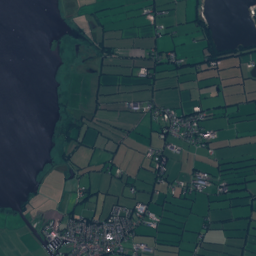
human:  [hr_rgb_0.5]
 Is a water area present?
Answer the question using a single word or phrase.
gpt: yes

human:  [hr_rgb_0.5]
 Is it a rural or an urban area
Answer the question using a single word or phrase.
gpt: urban

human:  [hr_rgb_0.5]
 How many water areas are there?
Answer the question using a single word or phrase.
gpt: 37

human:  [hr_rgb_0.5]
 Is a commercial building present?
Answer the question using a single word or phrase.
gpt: yes

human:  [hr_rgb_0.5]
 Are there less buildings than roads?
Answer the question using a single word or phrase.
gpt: no

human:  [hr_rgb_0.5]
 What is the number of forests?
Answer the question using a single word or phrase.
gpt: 150

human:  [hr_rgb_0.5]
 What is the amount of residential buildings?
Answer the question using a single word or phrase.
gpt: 1062

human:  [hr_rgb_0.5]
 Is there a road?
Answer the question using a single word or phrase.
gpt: yes

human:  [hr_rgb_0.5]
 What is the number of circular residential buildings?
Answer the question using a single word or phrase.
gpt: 6

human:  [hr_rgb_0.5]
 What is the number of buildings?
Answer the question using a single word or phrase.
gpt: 1076

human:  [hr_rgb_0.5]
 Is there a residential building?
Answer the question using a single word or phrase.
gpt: yes

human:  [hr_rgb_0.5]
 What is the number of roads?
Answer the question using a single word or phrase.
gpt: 115

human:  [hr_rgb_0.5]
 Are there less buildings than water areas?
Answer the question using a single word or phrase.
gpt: no

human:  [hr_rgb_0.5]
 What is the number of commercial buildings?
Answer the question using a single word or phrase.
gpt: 6

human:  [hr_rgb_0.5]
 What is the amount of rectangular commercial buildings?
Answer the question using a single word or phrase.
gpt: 2

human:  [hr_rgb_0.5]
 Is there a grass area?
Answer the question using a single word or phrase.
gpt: yes

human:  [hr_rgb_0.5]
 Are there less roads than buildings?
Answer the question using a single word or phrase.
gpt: yes

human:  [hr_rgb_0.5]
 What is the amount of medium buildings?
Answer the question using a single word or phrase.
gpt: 10

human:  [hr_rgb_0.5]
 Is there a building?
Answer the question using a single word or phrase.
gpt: yes

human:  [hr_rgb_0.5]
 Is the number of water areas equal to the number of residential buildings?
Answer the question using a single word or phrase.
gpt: no

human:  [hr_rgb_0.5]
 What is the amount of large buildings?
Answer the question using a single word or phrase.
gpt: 0

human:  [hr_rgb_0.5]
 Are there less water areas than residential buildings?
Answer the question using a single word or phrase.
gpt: yes

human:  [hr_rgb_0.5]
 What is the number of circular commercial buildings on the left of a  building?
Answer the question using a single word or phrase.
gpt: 0

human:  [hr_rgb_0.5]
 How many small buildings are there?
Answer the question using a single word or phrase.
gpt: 1066

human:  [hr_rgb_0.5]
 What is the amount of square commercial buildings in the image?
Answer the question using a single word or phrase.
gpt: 0

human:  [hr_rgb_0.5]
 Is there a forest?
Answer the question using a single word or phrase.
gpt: yes

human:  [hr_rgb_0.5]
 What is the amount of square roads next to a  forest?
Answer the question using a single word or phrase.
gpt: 0

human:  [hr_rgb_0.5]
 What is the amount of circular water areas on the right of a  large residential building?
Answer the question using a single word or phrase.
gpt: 0

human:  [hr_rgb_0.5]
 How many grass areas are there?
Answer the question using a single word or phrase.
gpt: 208

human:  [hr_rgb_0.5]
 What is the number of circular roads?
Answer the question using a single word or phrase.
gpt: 0

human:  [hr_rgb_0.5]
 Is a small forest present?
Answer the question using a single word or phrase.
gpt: yes

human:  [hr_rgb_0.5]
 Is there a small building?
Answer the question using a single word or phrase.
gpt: yes

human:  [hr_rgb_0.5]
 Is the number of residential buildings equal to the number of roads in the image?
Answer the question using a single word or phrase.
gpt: no

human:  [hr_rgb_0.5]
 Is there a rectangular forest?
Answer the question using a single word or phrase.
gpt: yes

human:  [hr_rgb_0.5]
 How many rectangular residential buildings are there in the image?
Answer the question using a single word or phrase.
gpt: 629

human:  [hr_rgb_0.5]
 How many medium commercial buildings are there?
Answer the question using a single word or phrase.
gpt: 0

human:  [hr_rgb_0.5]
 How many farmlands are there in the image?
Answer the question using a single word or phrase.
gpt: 16

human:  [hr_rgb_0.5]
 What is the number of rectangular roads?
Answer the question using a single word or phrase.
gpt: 0

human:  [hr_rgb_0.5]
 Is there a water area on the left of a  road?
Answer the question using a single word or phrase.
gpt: yes

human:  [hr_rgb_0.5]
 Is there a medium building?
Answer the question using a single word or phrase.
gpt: yes

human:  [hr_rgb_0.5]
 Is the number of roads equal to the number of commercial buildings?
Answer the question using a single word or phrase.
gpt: no

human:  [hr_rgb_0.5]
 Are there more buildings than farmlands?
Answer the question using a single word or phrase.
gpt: yes

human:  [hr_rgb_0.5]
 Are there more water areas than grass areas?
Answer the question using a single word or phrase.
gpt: no

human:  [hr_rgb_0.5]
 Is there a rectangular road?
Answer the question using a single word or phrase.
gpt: no

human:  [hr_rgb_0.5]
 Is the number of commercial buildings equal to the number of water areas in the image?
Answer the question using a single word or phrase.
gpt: no

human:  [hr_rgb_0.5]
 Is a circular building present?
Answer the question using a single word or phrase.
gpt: yes

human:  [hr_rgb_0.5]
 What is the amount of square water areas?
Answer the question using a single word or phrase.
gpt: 2

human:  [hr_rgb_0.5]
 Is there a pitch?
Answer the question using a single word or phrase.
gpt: yes

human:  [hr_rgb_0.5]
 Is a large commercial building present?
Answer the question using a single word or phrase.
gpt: no

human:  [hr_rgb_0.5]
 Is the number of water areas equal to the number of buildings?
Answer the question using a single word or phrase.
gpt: no

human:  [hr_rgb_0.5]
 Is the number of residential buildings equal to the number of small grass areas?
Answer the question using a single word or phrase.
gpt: no

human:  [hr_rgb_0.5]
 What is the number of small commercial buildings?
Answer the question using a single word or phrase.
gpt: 6

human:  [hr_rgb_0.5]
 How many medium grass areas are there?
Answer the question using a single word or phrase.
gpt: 31

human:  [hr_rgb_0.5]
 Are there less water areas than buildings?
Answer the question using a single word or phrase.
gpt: yes

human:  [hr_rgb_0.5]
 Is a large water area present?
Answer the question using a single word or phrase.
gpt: yes

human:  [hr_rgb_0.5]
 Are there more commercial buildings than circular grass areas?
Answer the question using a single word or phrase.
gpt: yes

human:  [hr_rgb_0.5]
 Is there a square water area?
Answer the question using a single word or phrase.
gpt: yes

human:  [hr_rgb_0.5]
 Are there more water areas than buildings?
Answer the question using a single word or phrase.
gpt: no

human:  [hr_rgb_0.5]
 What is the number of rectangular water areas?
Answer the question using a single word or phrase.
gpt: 5

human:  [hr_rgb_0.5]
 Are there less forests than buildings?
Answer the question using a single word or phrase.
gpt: yes

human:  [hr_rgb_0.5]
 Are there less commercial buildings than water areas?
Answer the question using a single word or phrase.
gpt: yes

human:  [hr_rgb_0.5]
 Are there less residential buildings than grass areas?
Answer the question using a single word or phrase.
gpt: no

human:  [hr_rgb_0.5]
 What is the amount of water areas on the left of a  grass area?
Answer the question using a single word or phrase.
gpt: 37

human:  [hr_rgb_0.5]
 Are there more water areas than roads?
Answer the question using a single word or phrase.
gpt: no